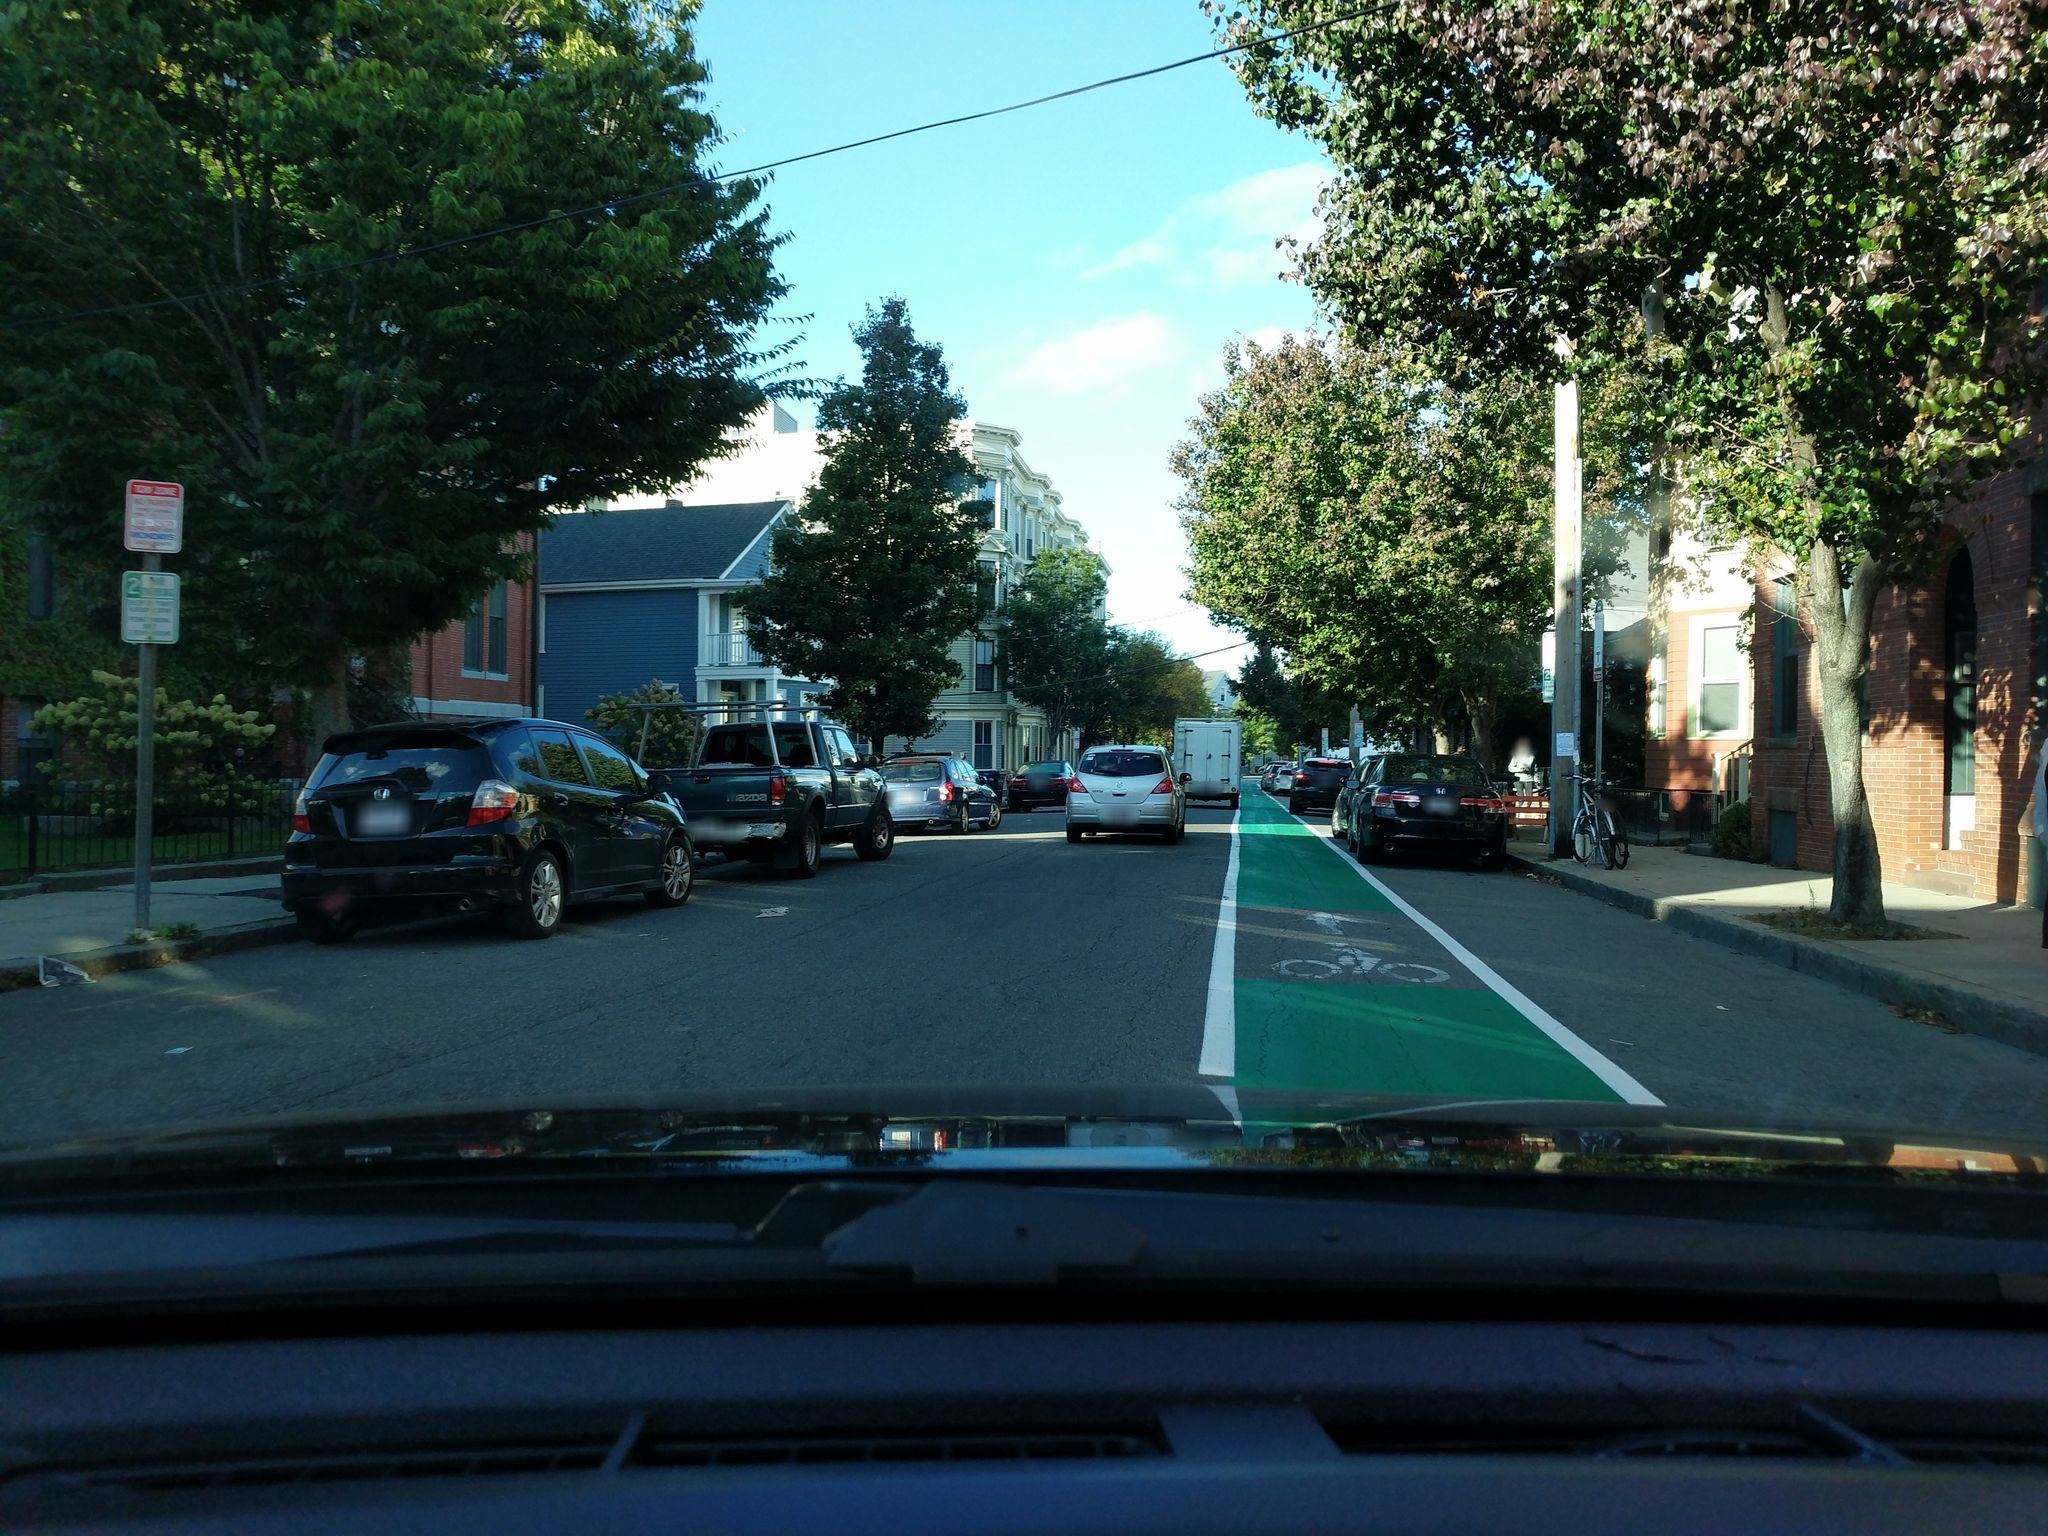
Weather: clear
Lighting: day
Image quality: good
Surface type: driving surface
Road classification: cycleway
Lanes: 1
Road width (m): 13.7
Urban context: urban centre
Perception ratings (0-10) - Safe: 5.51, Lively: 6.9, Beautiful: 7.24, Boring: 1.82, Depressing: 3.59, Wealthy: 5.23